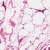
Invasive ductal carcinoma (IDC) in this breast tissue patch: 0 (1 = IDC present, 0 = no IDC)